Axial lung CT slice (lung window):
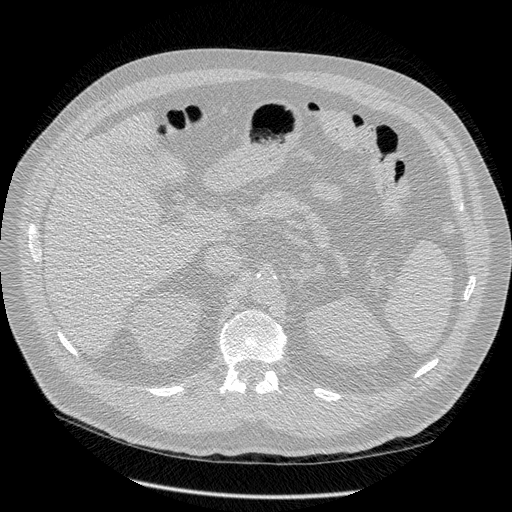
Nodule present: no